Interaction volume radius: 10 \u00c5
Interaction volume height: 20 \u00c5
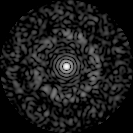
Disorder parameter: 0.838